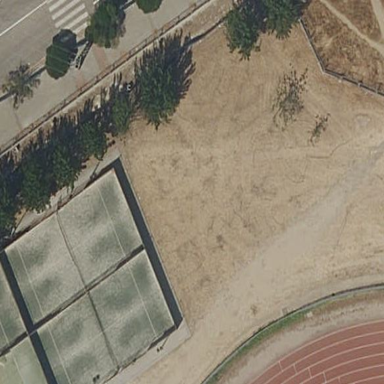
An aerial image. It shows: Paddle tennis court in leisure land pitch.